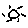
Label: sun